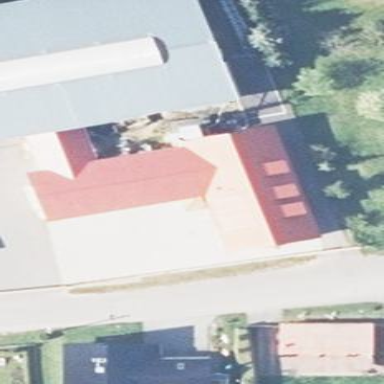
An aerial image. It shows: Commercial building with gabled roof.